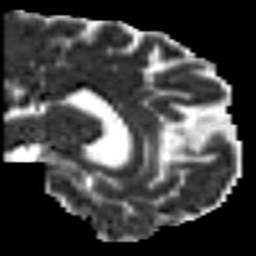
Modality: MD
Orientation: sagittal
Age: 49
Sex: male
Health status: healthy
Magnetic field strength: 3 T
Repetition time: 7 s
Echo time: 0.0926 s